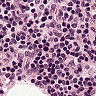
Metastatic tissue present: no